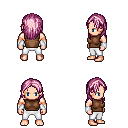
a pixel art fantasy rpg character, male body template, human, light skin, brown sleeveless shirt, white pants, pink long hairstyle, white cloth bracers, four views (front, back, left, right), 2x2 character sprite sheet, small pixel art, hard edges, no anti-aliasing